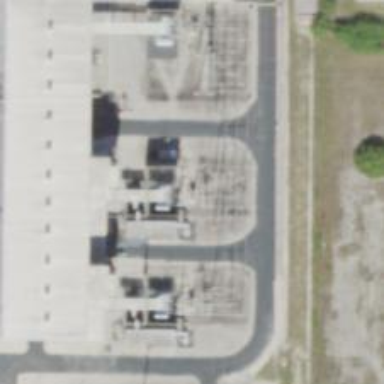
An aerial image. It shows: Switch used for power control.